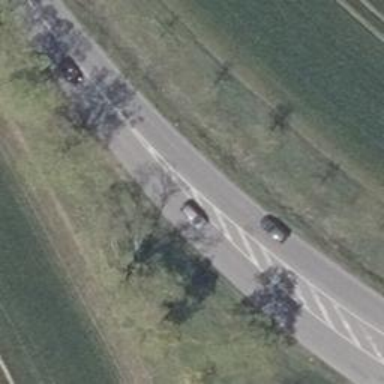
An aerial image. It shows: Tertiary road with asphalt surface.